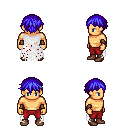
a pixel art fantasy rpg character, male body template, human, tanned skin, white tattered cape, red pants, blue short bangs hairstyle, leather bracers, brown shoes, four views (front, back, left, right), 2x2 character sprite sheet, small pixel art, hard edges, no anti-aliasing